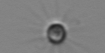
Label: Calciopappus